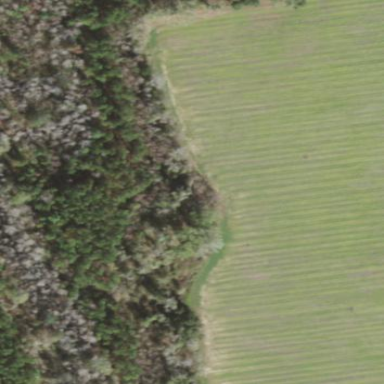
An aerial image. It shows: Forest dominated by needle-leaved trees.